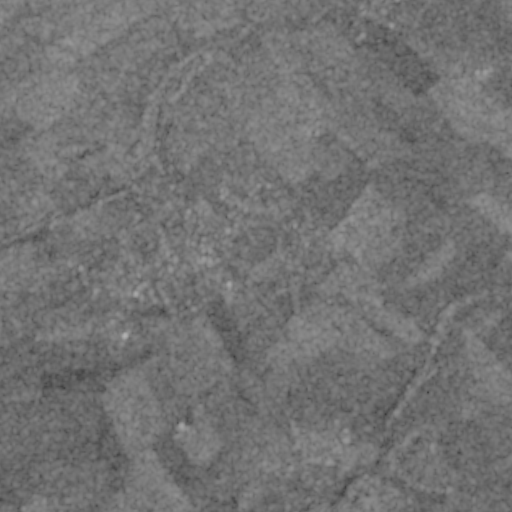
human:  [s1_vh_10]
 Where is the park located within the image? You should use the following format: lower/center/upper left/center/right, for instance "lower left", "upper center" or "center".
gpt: The park is located in the upper center of the image.
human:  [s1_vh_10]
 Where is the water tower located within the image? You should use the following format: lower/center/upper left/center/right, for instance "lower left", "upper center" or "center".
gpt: The water tower is located in the center of the image.
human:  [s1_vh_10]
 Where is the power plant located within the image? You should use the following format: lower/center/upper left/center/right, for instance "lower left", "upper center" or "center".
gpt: There is no power plant in the image.

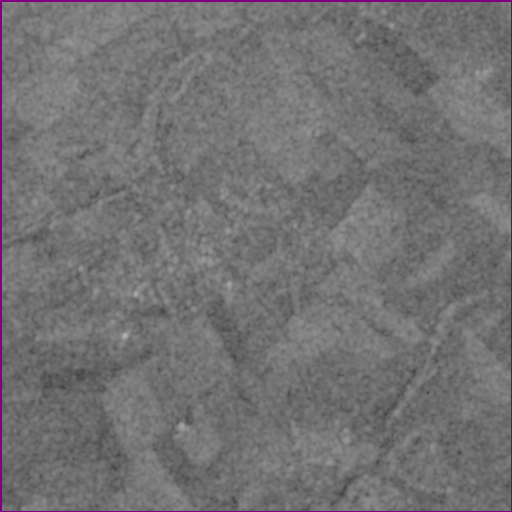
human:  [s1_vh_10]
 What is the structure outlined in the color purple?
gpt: The structure outlined in purple is a crop field.
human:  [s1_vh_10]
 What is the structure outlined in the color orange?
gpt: There is no orange outline.